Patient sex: M
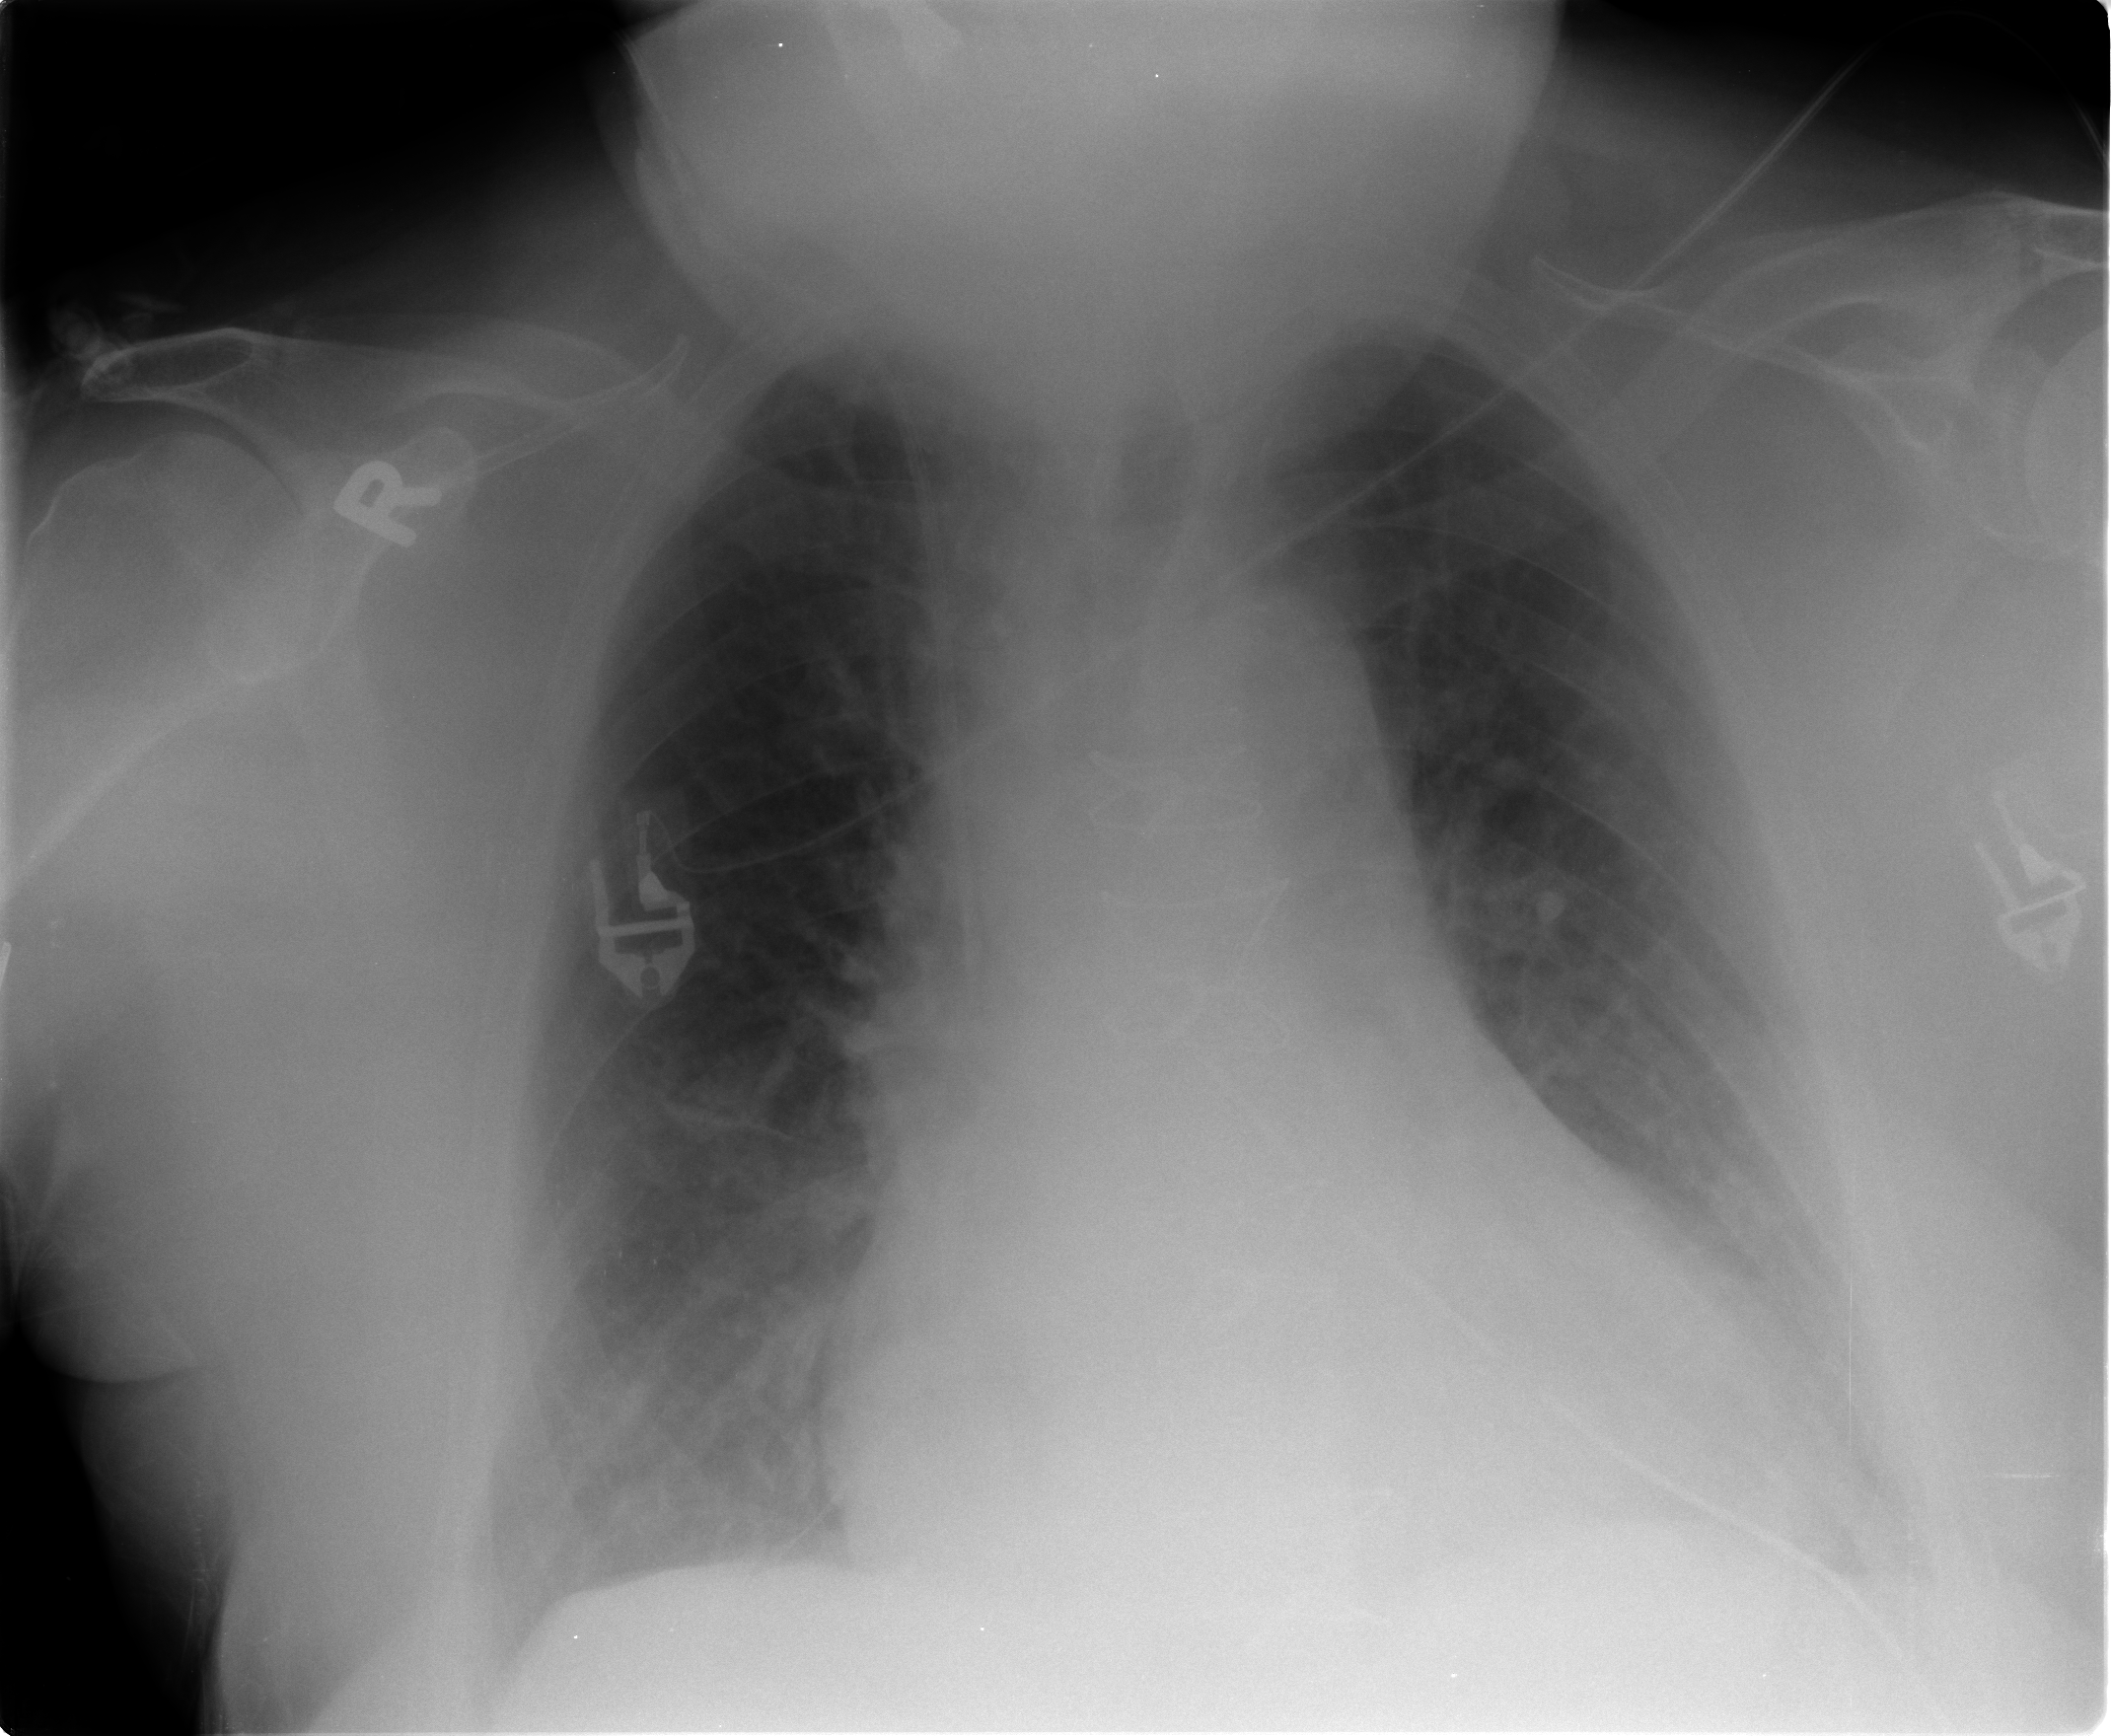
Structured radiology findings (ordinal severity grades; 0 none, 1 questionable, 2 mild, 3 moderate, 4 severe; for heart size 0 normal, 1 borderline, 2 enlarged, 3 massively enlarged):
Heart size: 2
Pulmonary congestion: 2
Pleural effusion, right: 2
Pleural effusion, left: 2
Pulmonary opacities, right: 0
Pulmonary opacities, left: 0
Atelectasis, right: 2
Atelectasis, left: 1